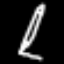
Label: pencil